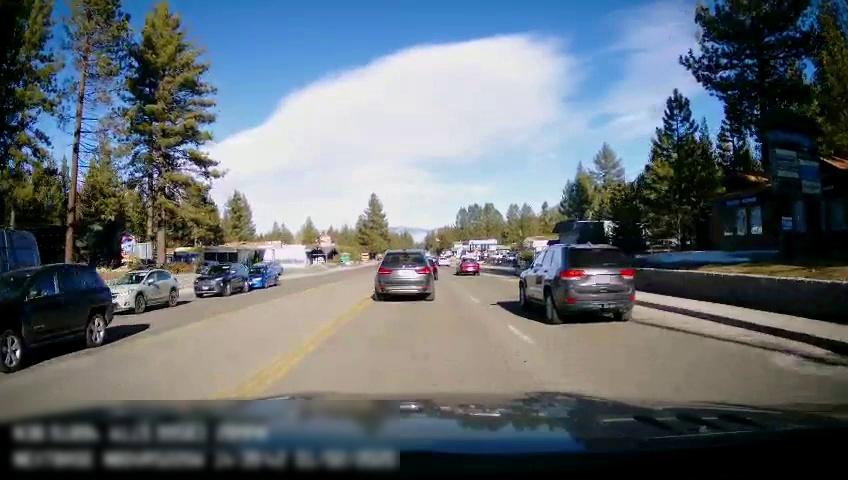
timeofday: Day
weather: Sunny
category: Drivable Space
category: Vehicles | Truck
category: Vehicles | Car
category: Vehicles | Car
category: Vehicles | SUV
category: Vehicles | SUV
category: Vehicles | Car
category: Vehicles | Car
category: Vehicles | Car
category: Vehicles | Car
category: Lanes | Opposite Lane
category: Lanes | Current Lane
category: Lanes | Current Lane
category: Traffic | Signs